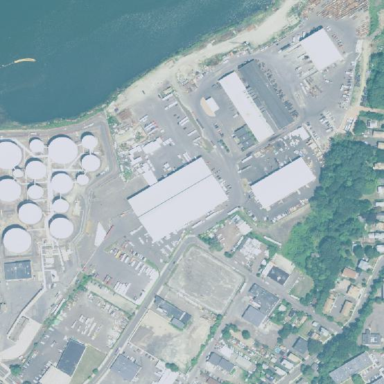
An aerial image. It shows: Industrial area.